Field crop: tomato
Growth stage: 1
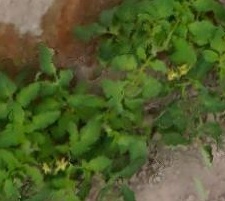
Species: tomato